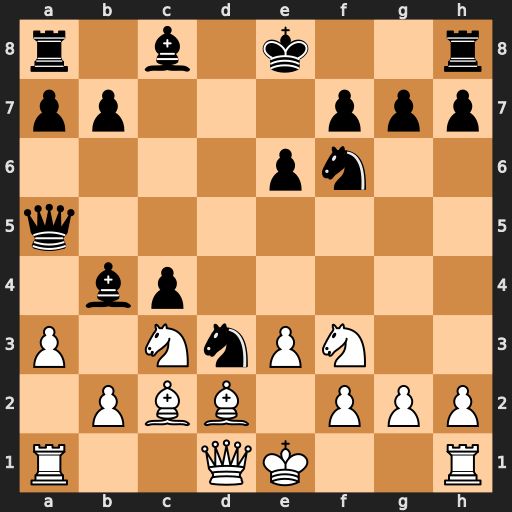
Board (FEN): r1b1k2r/pp3ppp/4pn2/q7/1bp5/P1NnPN2/1PBB1PPP/R2QK2R
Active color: w
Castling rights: KQkq
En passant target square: -
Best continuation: Bxd3 cxd3 axb4